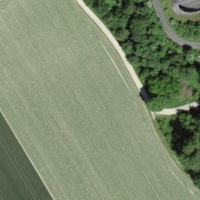
EUNIS habitat code: 52
Species observed at this site:
Tanacetum vulgare
Campanula trachelium
Cornus sanguinea